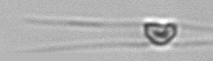
Label: Chaetoceros_danicus